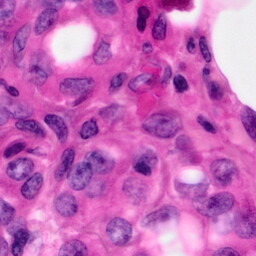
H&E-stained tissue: Pancreatic